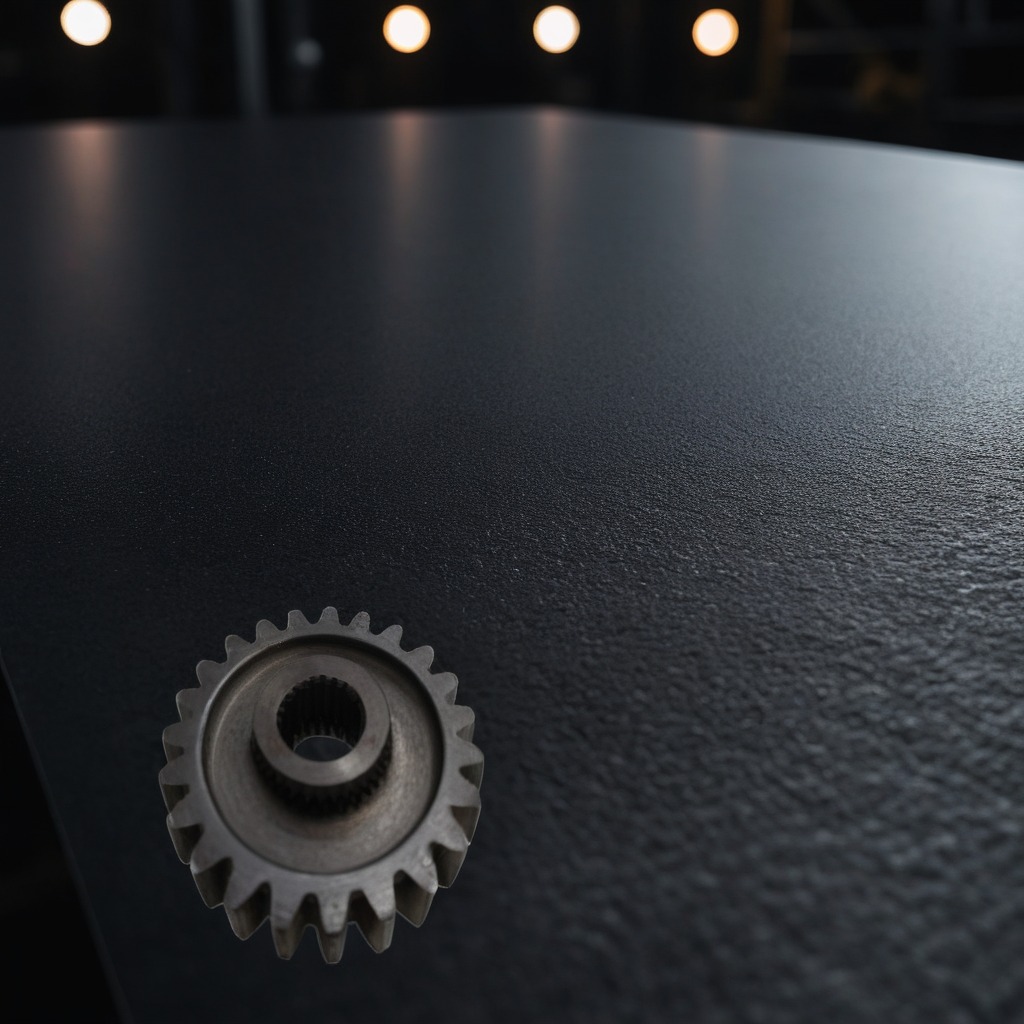
A steel gear with teeth lies on a clean granite tabletop covered with a black rubber mat inside a workshop at night.